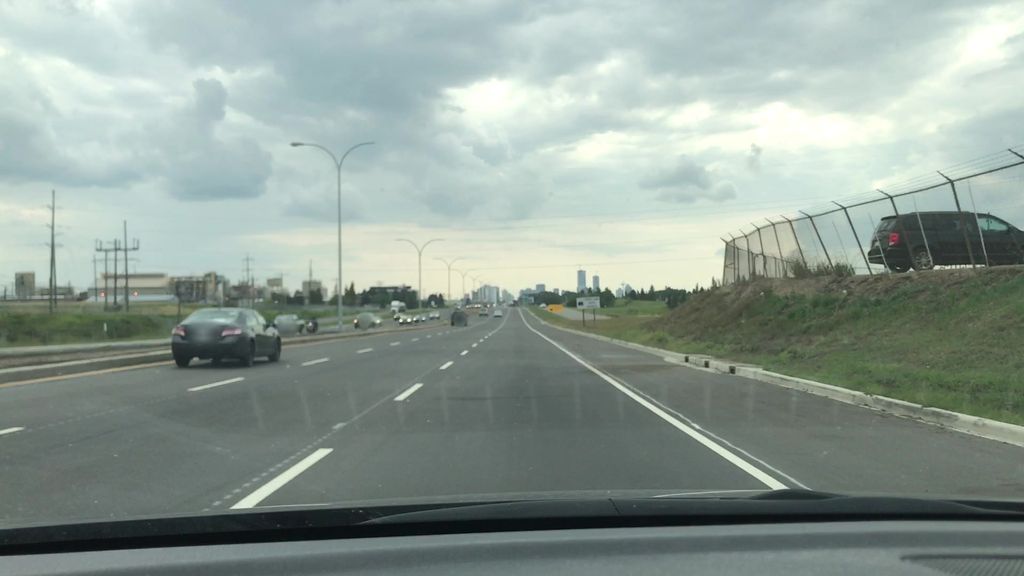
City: edmonton